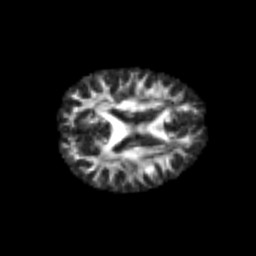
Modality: FA
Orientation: axial
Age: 25
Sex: male
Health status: healthy